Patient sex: M
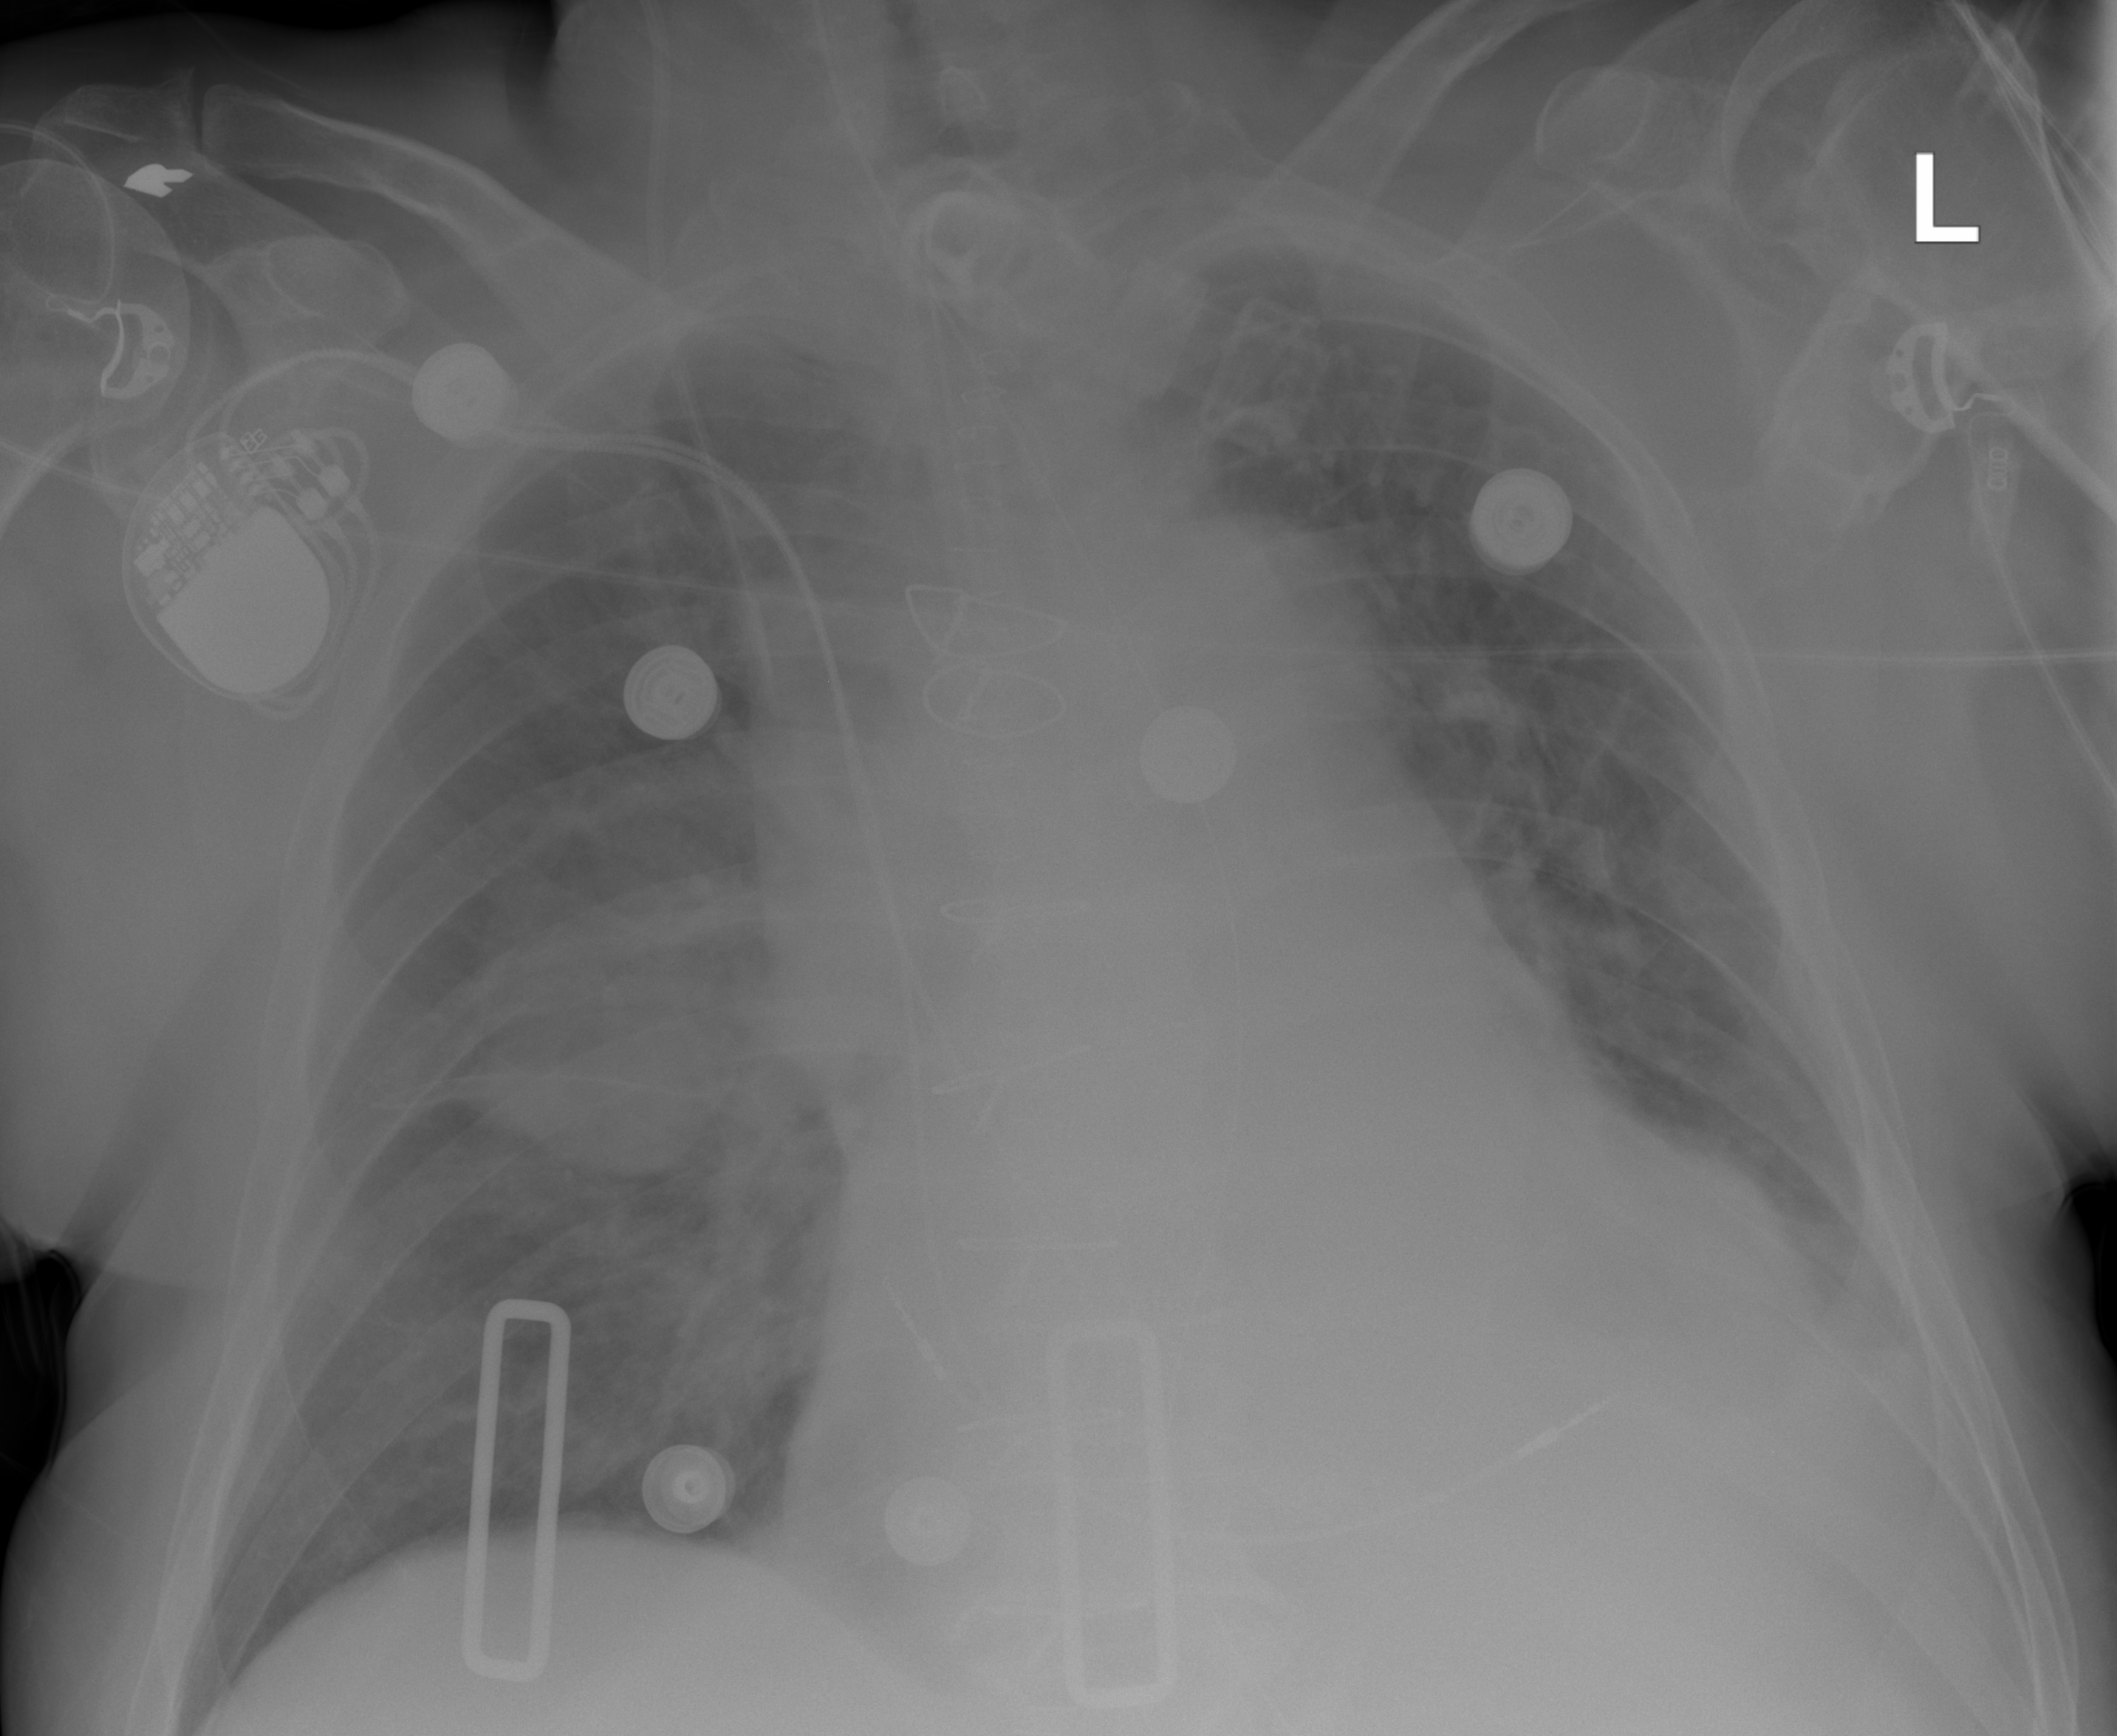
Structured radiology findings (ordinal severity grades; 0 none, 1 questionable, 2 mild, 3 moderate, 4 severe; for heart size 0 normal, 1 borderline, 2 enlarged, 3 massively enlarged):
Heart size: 2
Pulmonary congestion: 3
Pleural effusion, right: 3
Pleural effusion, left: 2
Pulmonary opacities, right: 2
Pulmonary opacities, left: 2
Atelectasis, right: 2
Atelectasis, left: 2